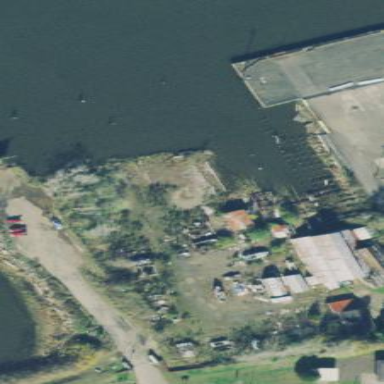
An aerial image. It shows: Boatyard located near waterway.